Current action and preconditions to check: trajectory_clear

Your task: For each precondition in the list above, predict whether it will hold at this action.

Consider the current scene as observed from the mobile robot's camera, and analyze the predicted future states of all dynamic agents (e.g., people, animals, vehicles, or any moving entities) within the NEXT SECOND.

IMPORTANT: Only answer "very likely" if you are absolutely certain—based on strong, clear evidence—that a dynamic agent will violate the precondition in the predicted future state. Do NOT answer "very likely" for unlikely, ambiguous, or low-probability risks.

Ask yourself for each precondition: Is there a high probability, with clear and convincing evidence, that the predicted future states of any dynamic agent will interfere with the predicted future state of the currently executing action within the NEXT SECOND, causing that precondition to fail?

Assess the risk level based on these predictions. Use "likely" or "very likely" if motions create a clear risk of interference.

Use "neutral" or "improbable" if agents are nearby but their predicted paths are clearly diverging or non-conflicting.

Failure Risk Categories: "very improbable", "improbable", "neutral", "likely", "very likely"

Answer Format: Output ONLY the probability_of_failure value from these categories: "very improbable", "improbable", "neutral", "likely", "very likely"

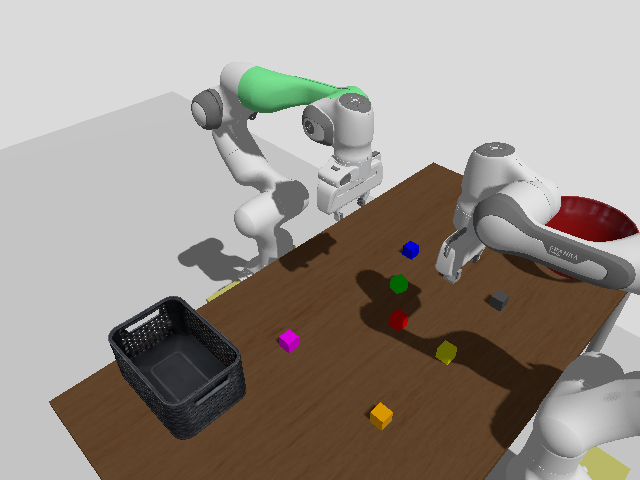

Answer: very improbable